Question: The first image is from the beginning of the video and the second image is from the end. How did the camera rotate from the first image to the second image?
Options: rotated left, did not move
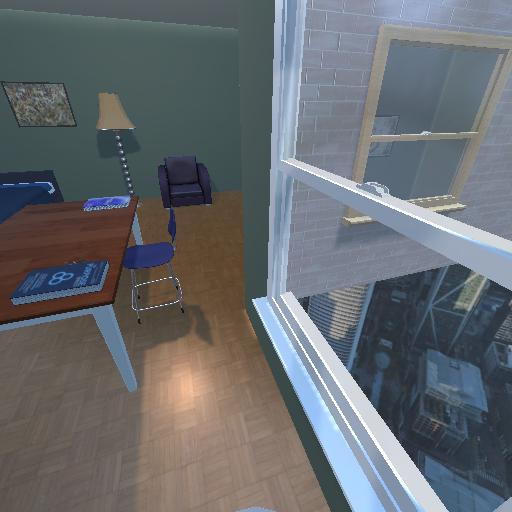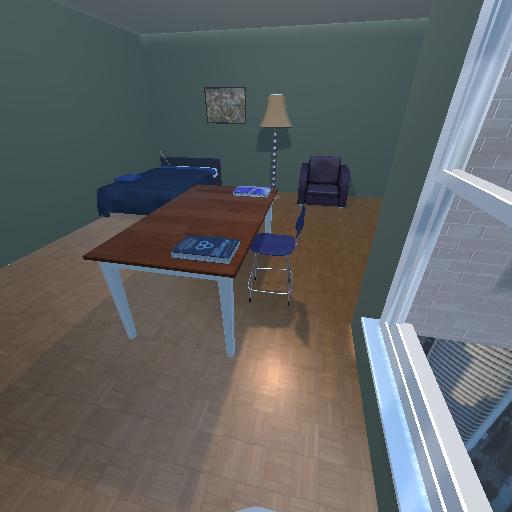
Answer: rotated left